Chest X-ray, PA view. Patient: 48 years old, sex M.
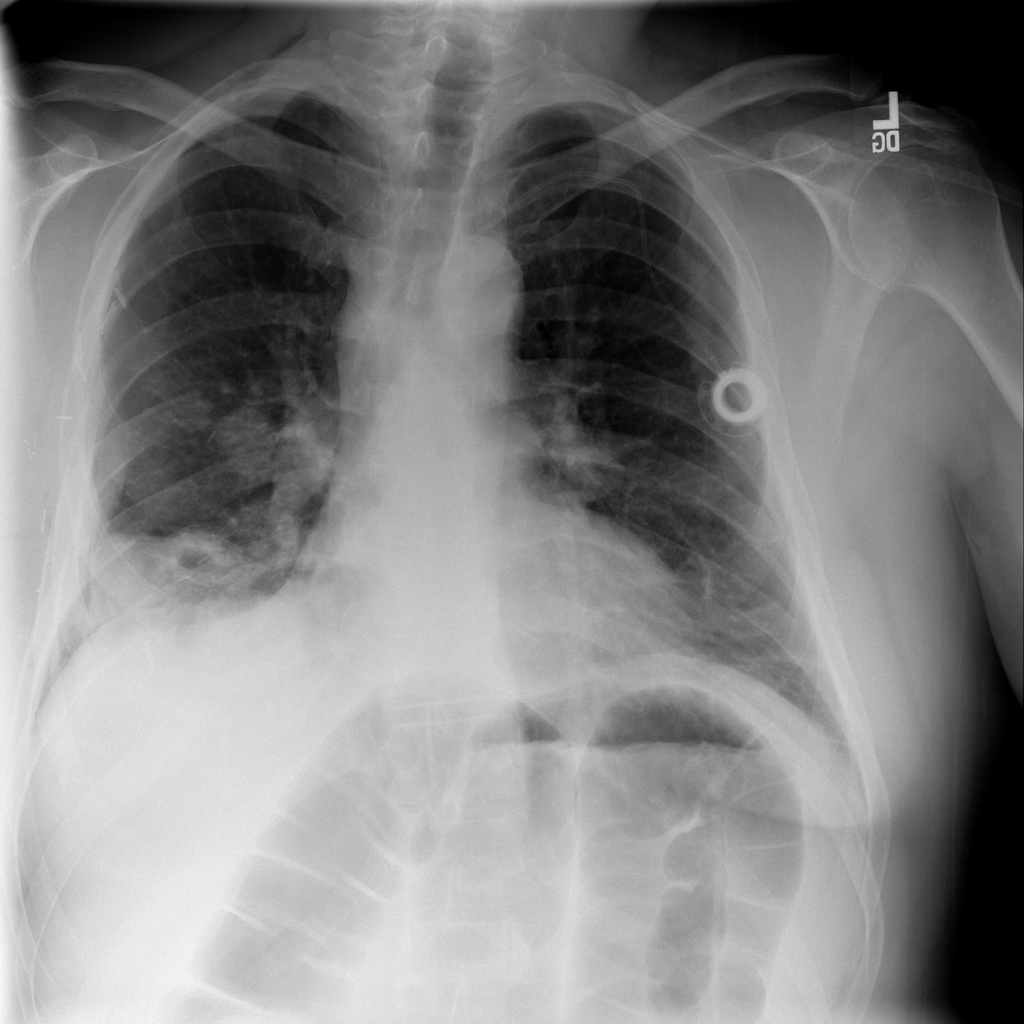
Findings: Emphysema, Pneumothorax